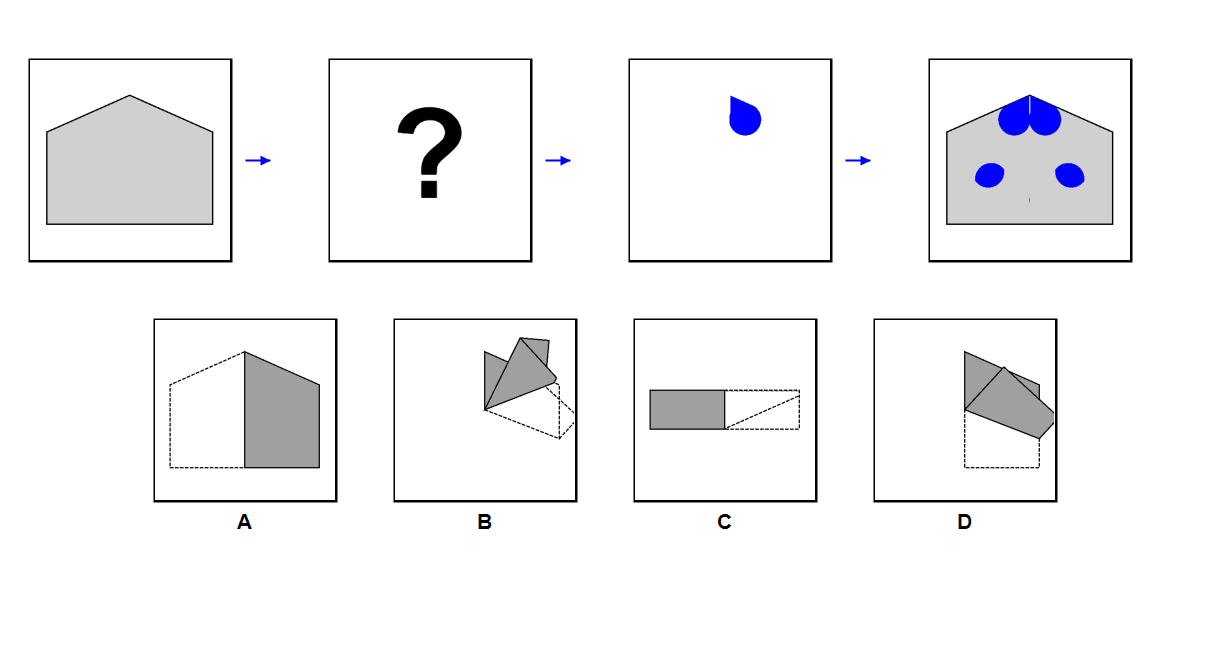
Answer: C